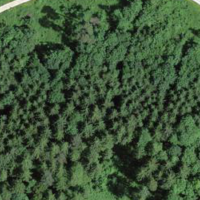
EUNIS habitat code: 44
Species observed at this site:
Dryocopus martius